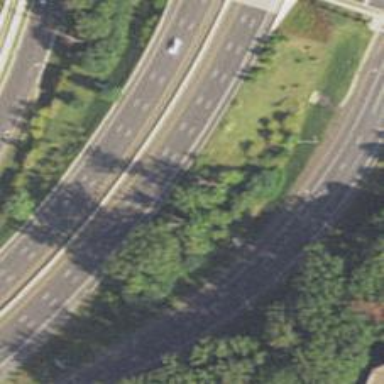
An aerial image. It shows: Motorway.